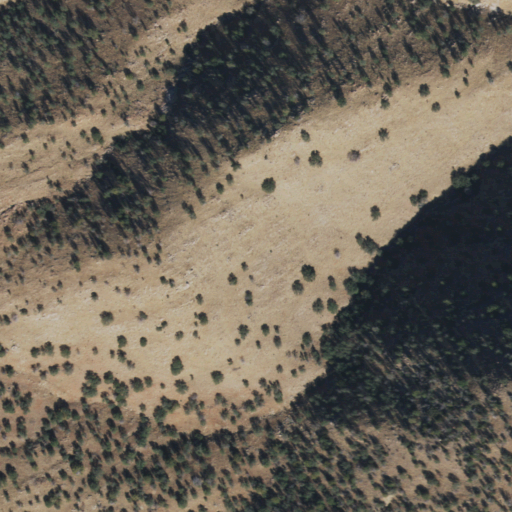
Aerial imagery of ridge(s) in Arizona named Stone Ridge containing shrub, evergreen forest, and grassland